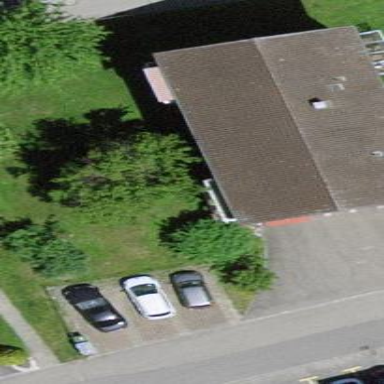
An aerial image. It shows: Residential building.